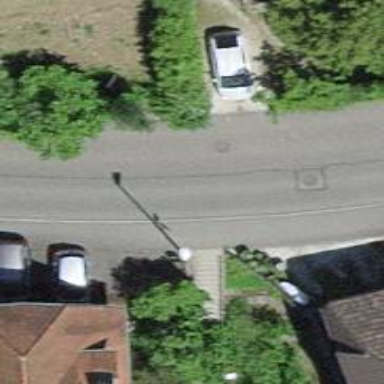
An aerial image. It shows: Road with steps.